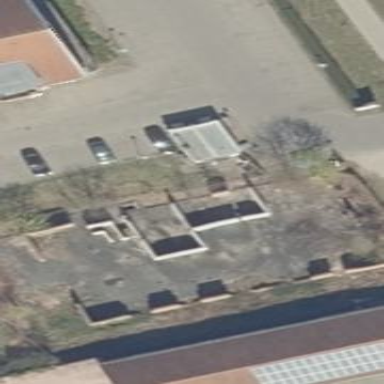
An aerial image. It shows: Ruins of building.